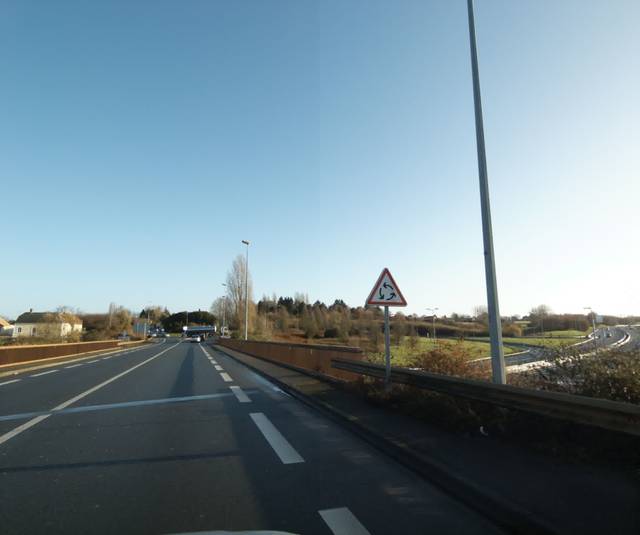
Region: France
Coordinates: 48.022, 0.2292